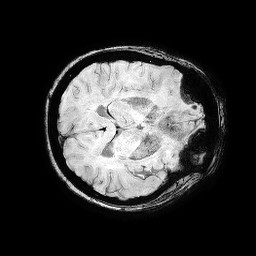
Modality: SWI
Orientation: axial
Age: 58
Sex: female
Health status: ill
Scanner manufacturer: philips
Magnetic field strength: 3 T
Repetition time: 0.031 s